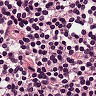
Metastatic tissue present: no